Interaction volume radius: 5 \u00c5
Interaction volume height: 10 \u00c5
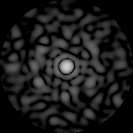
Disorder parameter: 0.8584